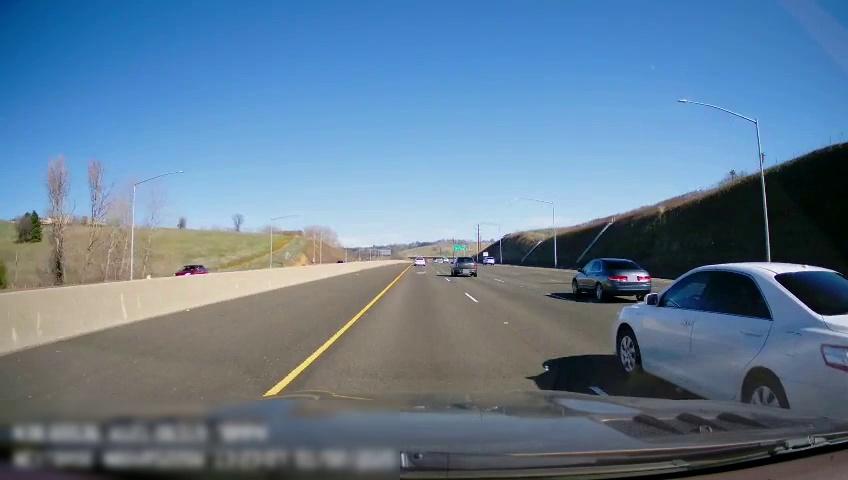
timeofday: Day
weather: Sunny
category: Drivable Space
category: Vehicles | Car
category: Vehicles | Car
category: Vehicles | Car
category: Vehicles | Car
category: Vehicles | SUV
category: Vehicles | SUV
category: Lanes | Current Lane
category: Lanes | Current Lane
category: Lanes | Alternate Lane